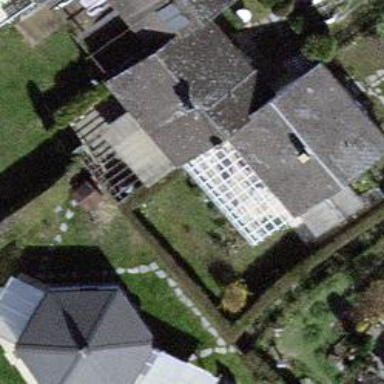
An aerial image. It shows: Semidetached house.